Question: I'm currently working on own implementation of 'Input Method Editor (IME)' or can be called as 'Softkeyboard' in Android, I have read <URL>:
'''
private void handleCharacter(int primaryCode, int[] keyCodes) {
if (isInputViewShown()) {
if (mInputView.isShifted()) {
primaryCode = Character.toUpperCase(primaryCode);
}
}
if (isAlphabet(primaryCode) && mPredictionOn) {
/**
* Swapping here with my desired unicode character
* */
if (primaryCode >= 97 && primaryCode <= 122 ) {
mComposing.append(Swap.swapLetters(primaryCode));
}else{
mComposing.append((char) primaryCode);
}
getCurrentInputConnection().setComposingText(mComposing, 1);
updateShiftKeyState(getCurrentInputEditorInfo());
updateCandidates();
} else {
getCurrentInputConnection().commitText(
String.valueOf((char) primaryCode), 1);
}
}
'''
the code given above works fine, but when I click the key:
'''
<Key android:codes="-1"
android:keyWidth="15%p" android:isModifier="true"
android:isSticky="true" android:keyEdgeFlags="left"/>
'''
which is like 'Shift' key, this converts the keys to uppercase I don't know how to show my next keys this key is clicked/pressed, the following is 'Logcat' of exception:

I have traced that this might be occurring in this place where we handle the 'Shift' key :
'''
private void handleShift() {
if (mInputView == null) {
return;
}
Keyboard currentKeyboard = mInputView.getKeyboard();
if (mQwertyKeyboard == currentKeyboard) {
// Alphabet keyboard
checkToggleCapsLock();
mInputView.setKeyboard(mSindhi);
} else if (currentKeyboard == mSymbolsKeyboard) {
mSymbolsKeyboard.setShifted(true);
mInputView.setKeyboard(mSymbolsShiftedKeyboard);
mSymbolsShiftedKeyboard.setShifted(true);
} else if (currentKeyboard == mSymbolsShiftedKeyboard) {
mSymbolsShiftedKeyboard.setShifted(false);
mInputView.setKeyboard(mSymbolsKeyboard);
mSymbolsKeyboard.setShifted(false);
}
}
'''
now I have not any idea how to get rid of exception mentioned above, and get my code working. please solve this one!
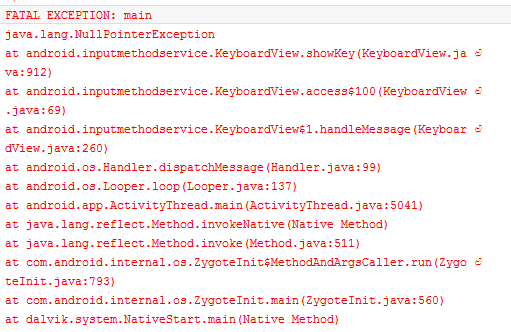
Answer: There may be some other solutions for your problem, but I have done one trick and came up with following :
You have to remove all the calls to the method 'updateShiftKeyState(getCurrentInputEditorInfo());' in your code like:
'''
private void handleCharacter(int primaryCode, int[] keyCodes) {
if (isInputViewShown()) {
if (mInputView.isShifted()) {
primaryCode = Character.toUpperCase(primaryCode);
}
}
if (isAlphabet(primaryCode) && mPredictionOn) {
/**
* Swapping here with my desired unicode character
* */
if (primaryCode >= 97 && primaryCode <= 122 ) {
mComposing.append(Swap.swapLetters(primaryCode));
}else{
mComposing.append((char) primaryCode);
}
getCurrentInputConnection().setComposingText(mComposing, 1);
//updateShiftKeyState(getCurrentInputEditorInfo()); // you can delete this method from your class and clean-up all the occurances of that
updateCandidates();
} else {
getCurrentInputConnection().commitText(
String.valueOf((char) primaryCode), 1);
}}
'''
change your 'handleShift' method to his:
'''
private void handleShift() {
if (mInputView == null) {
return;
}
Keyboard currentKeyboard = mInputView.getKeyboard();
if (mQwertyKeyboard == currentKeyboard) {
mInputView.setKeyboard(mSindhi);
} else if (currentKeyboard == mSymbolsKeyboard) {
mInputView.setKeyboard(mSymbolsShiftedKeyboard);
} else if (currentKeyboard == mSymbolsShiftedKeyboard) {
mInputView.setKeyboard(mSymbolsKeyboard);
}
}
'''
that is all, Hope this may work for you...